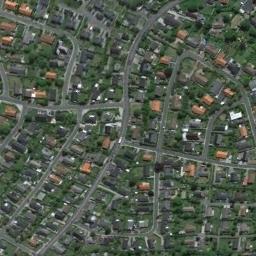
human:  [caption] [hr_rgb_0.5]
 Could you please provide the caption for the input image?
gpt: The houses in the residential area are next to each other .

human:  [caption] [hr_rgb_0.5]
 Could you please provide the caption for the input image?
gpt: The dense residential is next to the road and some trees .

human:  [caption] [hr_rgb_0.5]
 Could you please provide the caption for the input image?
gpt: There are many roads and neatly arranged houses and trees and many vehicles in densely populated areas .

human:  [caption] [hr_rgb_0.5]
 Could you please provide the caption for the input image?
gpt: A dense residential area has a lot of greenery and some houses with orange roofs while some roads go through the residential area .

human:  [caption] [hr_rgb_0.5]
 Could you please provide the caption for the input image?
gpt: There are many buildings with green trees around on dense residential area .